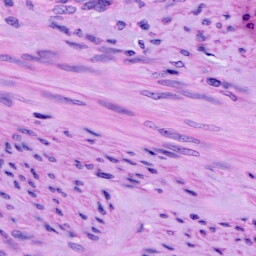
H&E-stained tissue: Cervix